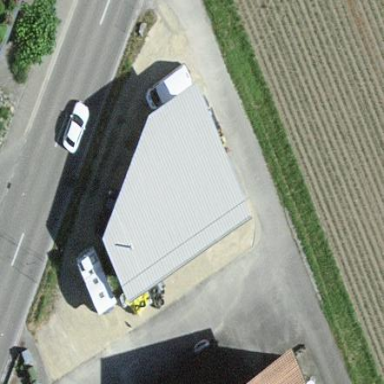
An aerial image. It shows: Commercial building.